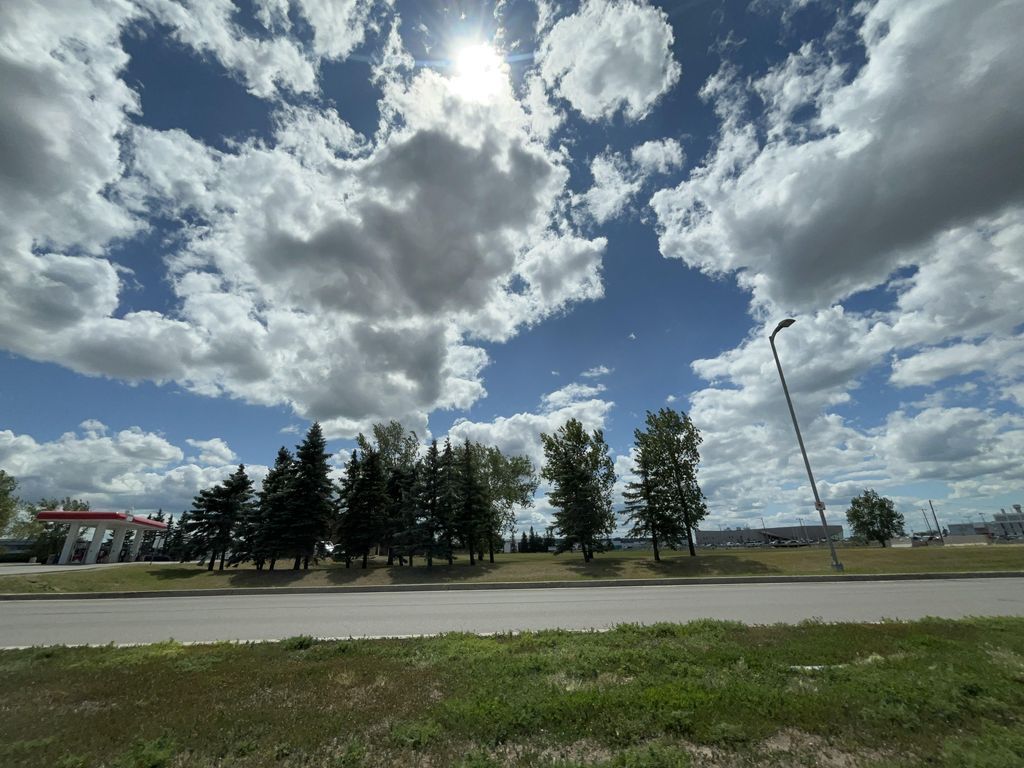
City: winnipeg